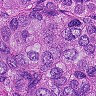
Metastatic tissue present: yes